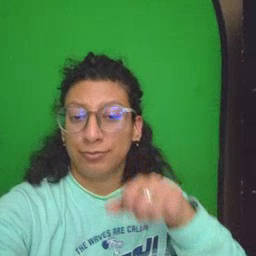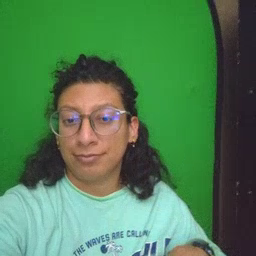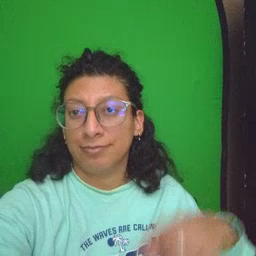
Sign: shoe